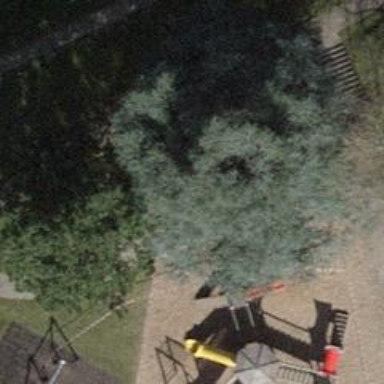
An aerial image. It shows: Picnic table located in leisure land area.